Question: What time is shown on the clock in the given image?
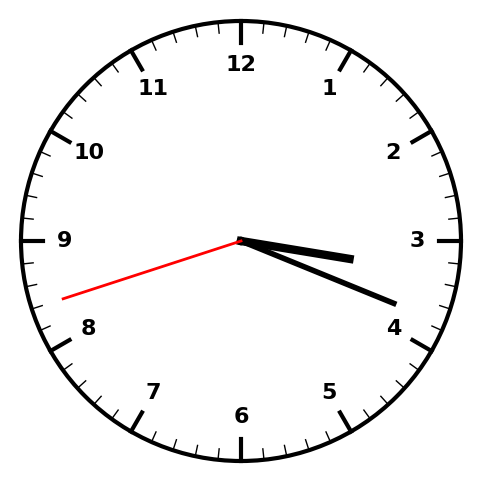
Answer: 03:18:42